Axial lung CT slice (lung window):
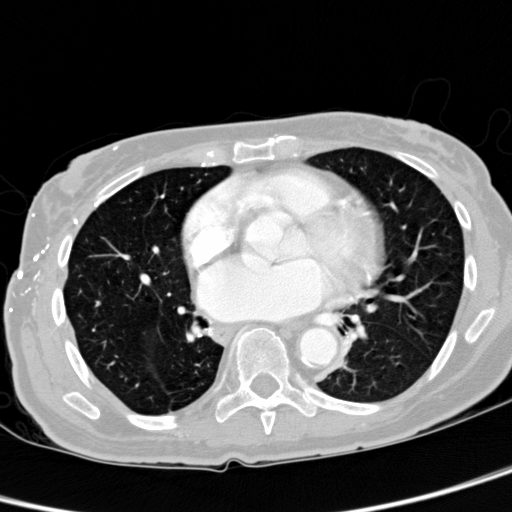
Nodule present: no